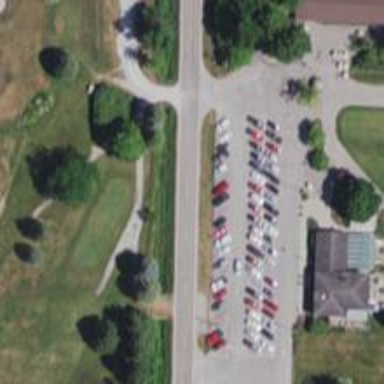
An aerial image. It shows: Service road used as golf cart path.